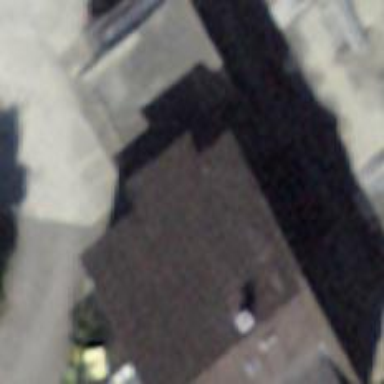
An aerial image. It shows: Restaurant.